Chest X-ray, AP view. Patient: 39 years old, sex M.
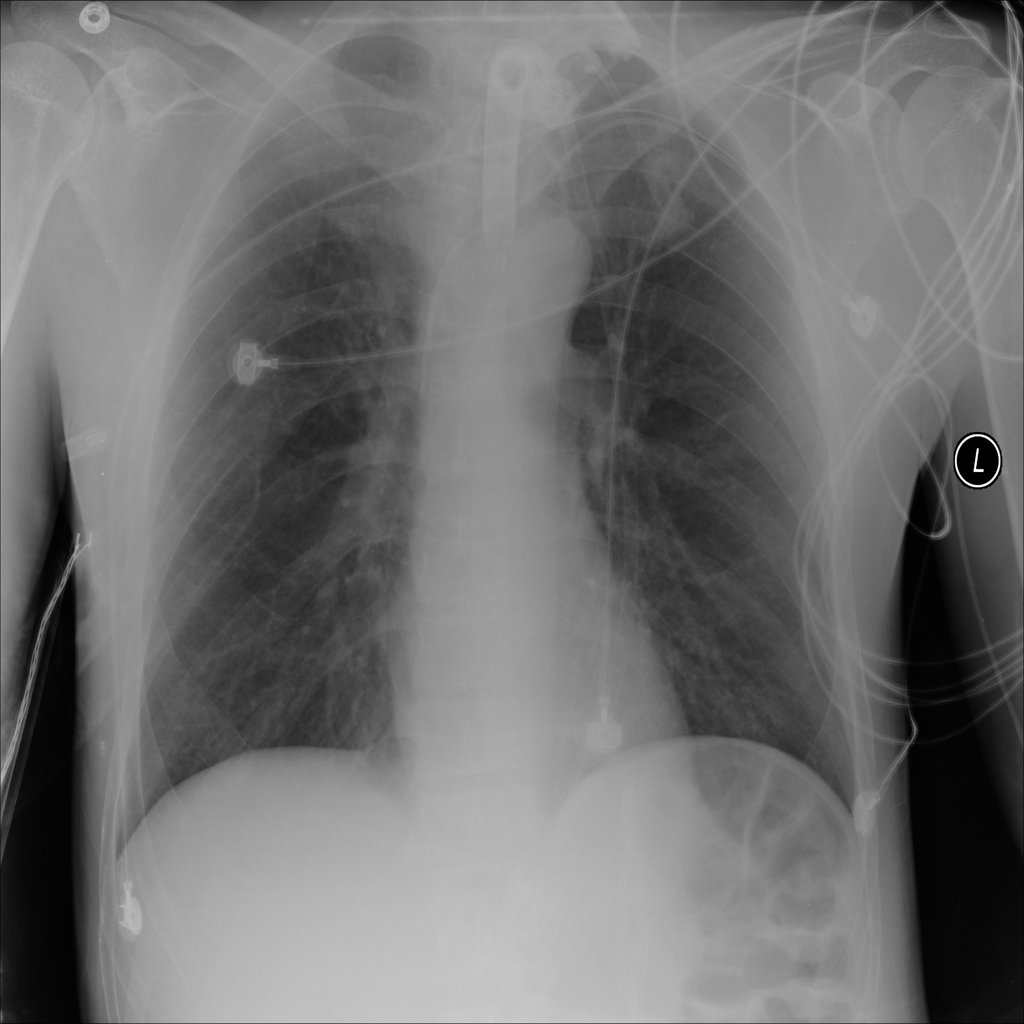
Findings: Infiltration